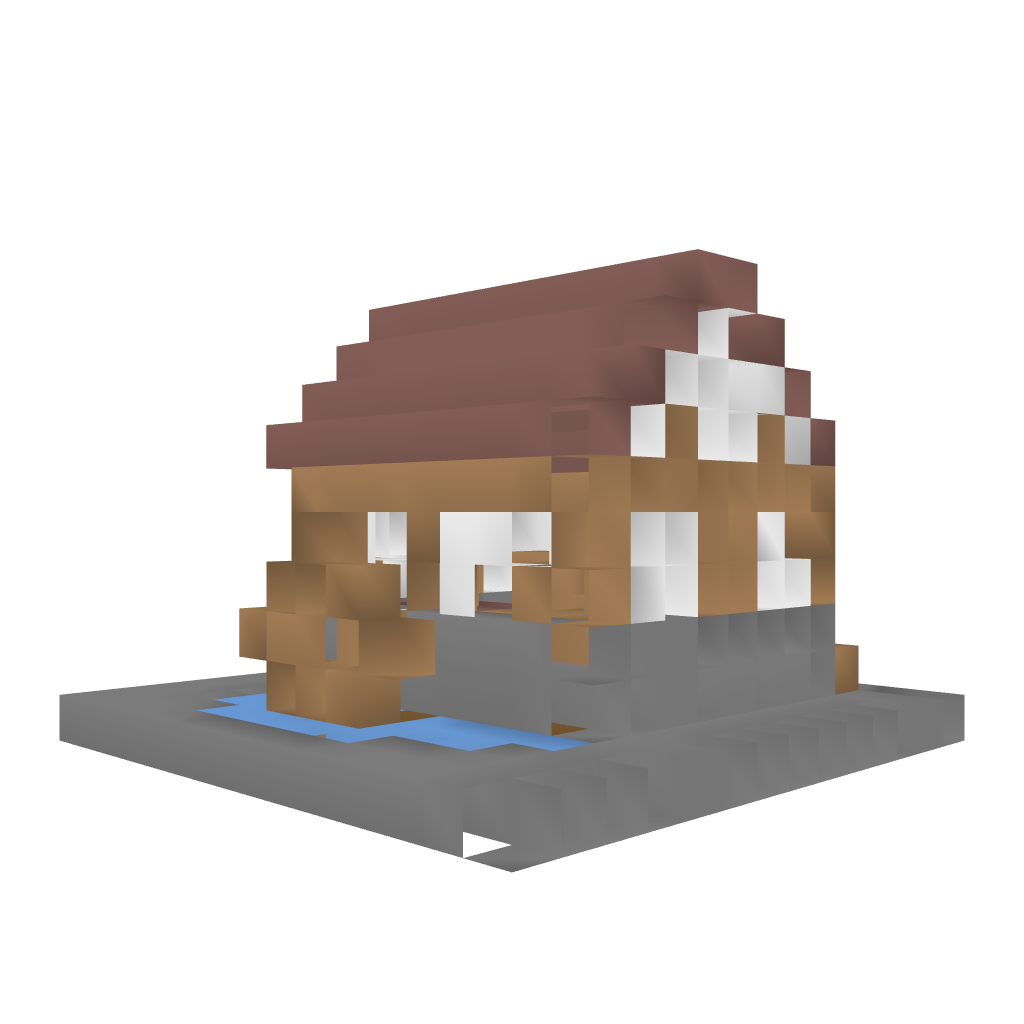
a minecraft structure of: Watermill high quality